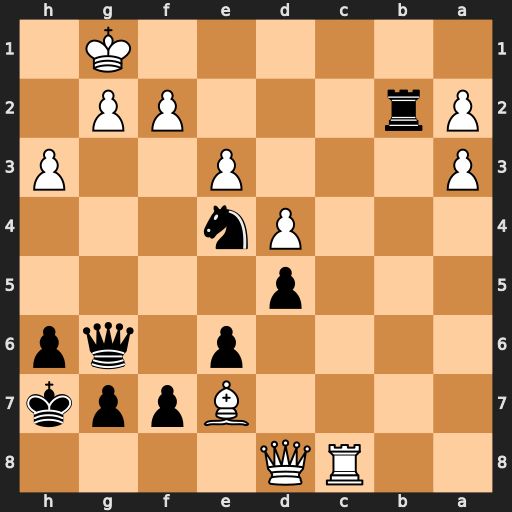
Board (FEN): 2RQ4/4Bppk/4p1qp/3p4/3Pn3/P3P2P/Pr3PP1/6K1
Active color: b
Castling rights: -
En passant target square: -
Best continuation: Qf5